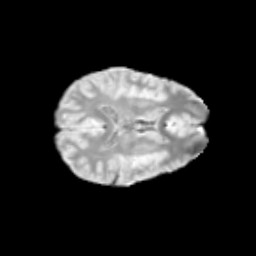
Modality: T2w
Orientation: axial
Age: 11
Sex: female
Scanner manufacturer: siemens
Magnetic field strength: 3 T
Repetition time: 3.8 s
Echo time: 0.07 s